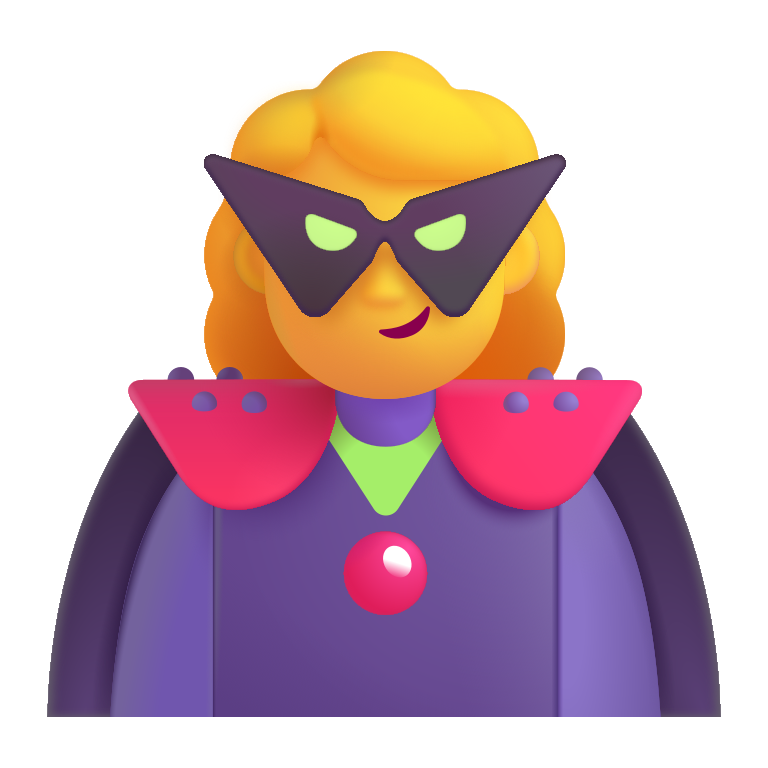
woman supervillain color default